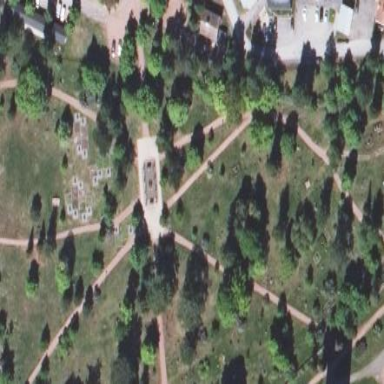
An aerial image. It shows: Cemetery.